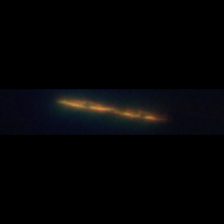
Taxon: Psuedo-nitzschia
Group: Diatoms